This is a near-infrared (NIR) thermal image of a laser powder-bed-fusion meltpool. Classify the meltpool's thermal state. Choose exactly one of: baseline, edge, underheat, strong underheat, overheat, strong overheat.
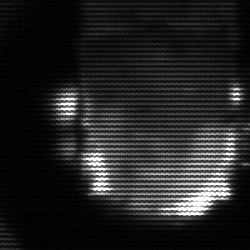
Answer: baseline